Question: I have a basic GUI ready and I have a database that I would like to use to put data into using the GUI.

I have been searching the web for quite a few days but there is no straightforward description on how to put data into the database using the GUI I created. I am a noob in Java so could somebody please direct me to a decent tutorial or tell me of a book in which there is a good tutorial to do so. My database is in MySQL and the connection has been completed successfully. Thank you for any help.
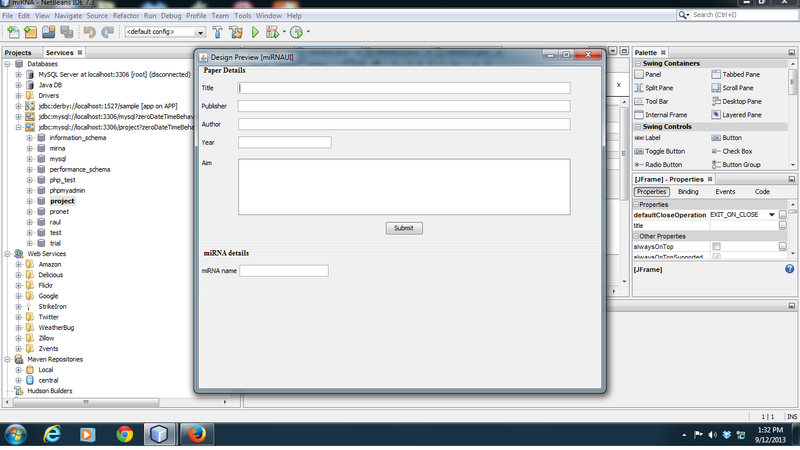
Answer: I'll brief you how to do it. Then its upto you how you implement it.
As I can see your form, there is a 'submit' button. You have to write the code on its 'actionListener' which is called when the button is clicked.
Steps to Write into database :
1. Find suitable connector as per your Database and include it in your build path.
2. In 'actionListner'
- - 'Statement''PreparedStatement'-
That's it. You can refer either <URL> tutorial for your reference.